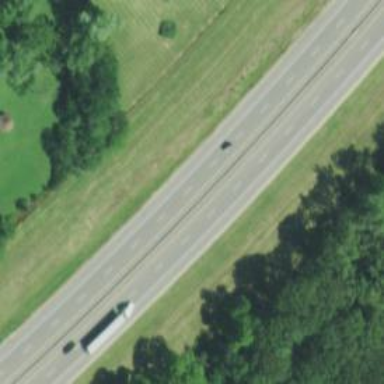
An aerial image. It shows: Motorway.